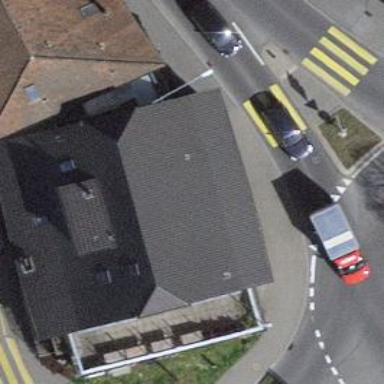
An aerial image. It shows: Restaurant.